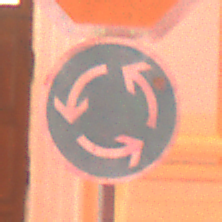
Verkehrszeichen: Kreisverkehr
Zusatzzeichen oben: Stop
Umgebung: Outdoor, Urban
Tageszeit: Night
Wetter: Overcast
Licht: Artificial
Jahreszeit: Winter
Kontrast: MediumContrast